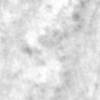
Label: no_change